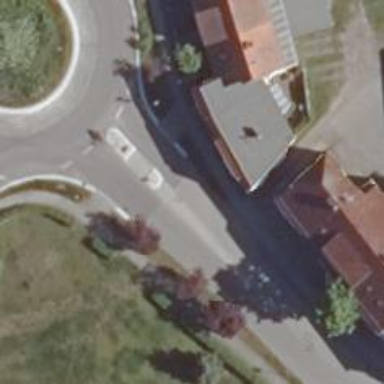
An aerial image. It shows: Unmarked crossing with pedestrian island.